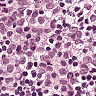
Metastatic tissue present: yes